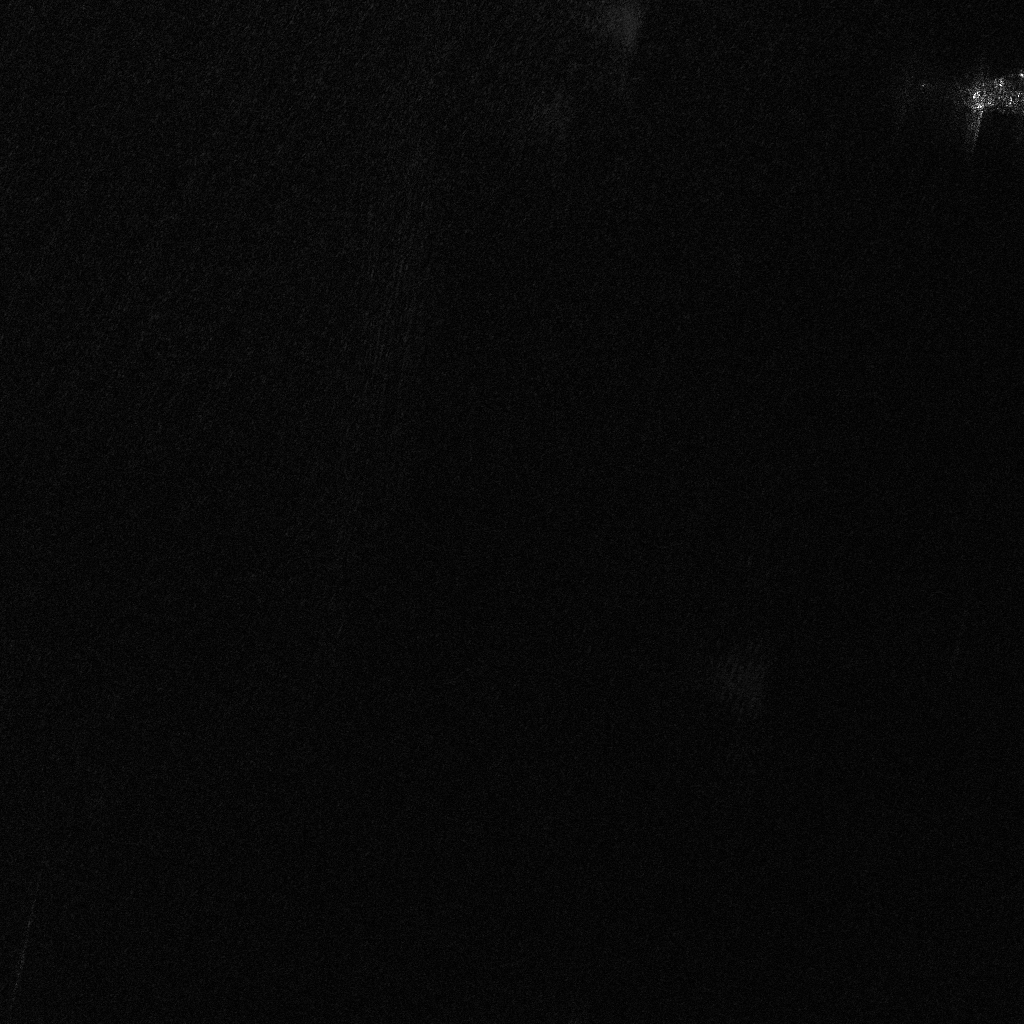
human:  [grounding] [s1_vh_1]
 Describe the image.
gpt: In the satellite image, there is  <ref>1 large container </ref> <box>[[94, 6, 98, 11, 90]]</box> located at top right.